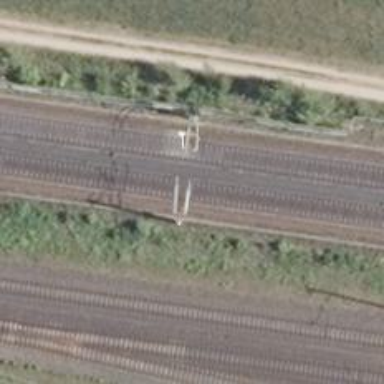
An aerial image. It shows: Milestone along the railway track with catenary mast.